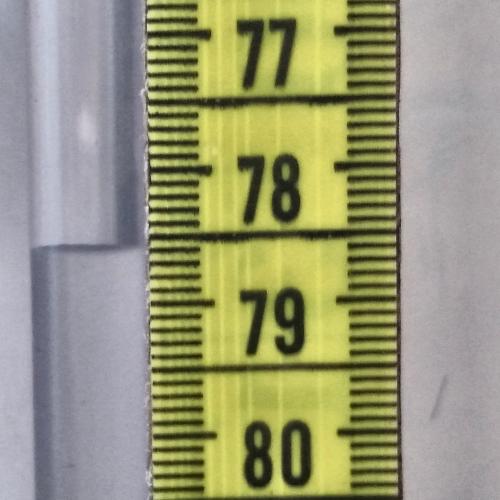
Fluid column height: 78.6 cm